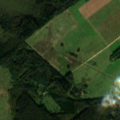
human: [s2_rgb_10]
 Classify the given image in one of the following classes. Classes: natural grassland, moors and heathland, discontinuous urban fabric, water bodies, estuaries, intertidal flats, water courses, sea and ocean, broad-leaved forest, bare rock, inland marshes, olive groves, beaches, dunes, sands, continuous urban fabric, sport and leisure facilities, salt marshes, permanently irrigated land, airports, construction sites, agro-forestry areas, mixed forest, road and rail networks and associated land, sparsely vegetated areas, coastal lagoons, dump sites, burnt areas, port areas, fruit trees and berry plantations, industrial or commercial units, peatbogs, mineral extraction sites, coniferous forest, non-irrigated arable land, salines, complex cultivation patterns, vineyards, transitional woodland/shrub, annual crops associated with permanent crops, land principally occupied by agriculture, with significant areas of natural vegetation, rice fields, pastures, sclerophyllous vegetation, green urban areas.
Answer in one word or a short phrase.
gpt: non-irrigated arable land, coniferous forest, mixed forest, transitional woodland/shrub